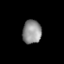
Tissue: lung
Cell type: Others
Senescence score: 0.2072
Nuclear area (px): 438
Mean DAPI intensity: 144.121